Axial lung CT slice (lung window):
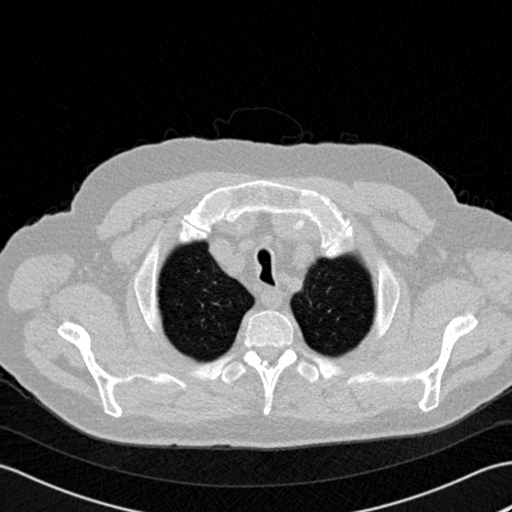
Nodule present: no